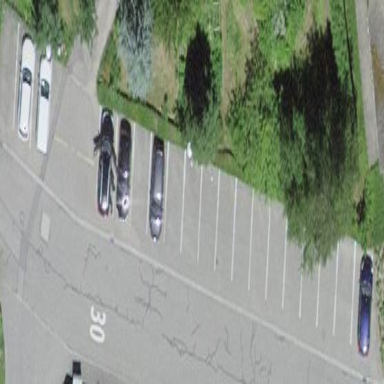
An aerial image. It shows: Street side parking area.